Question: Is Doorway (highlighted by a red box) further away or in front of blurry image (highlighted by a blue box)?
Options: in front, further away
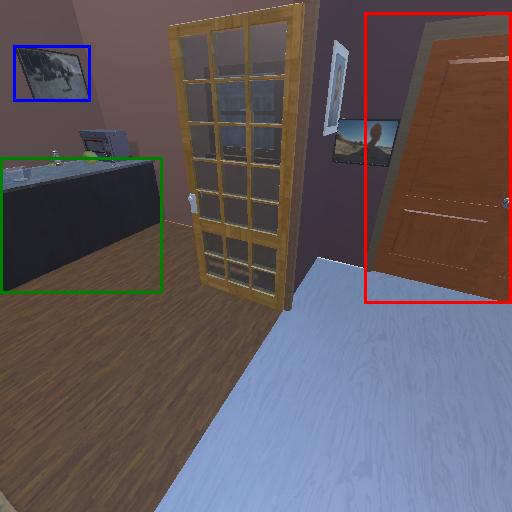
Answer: in front